Question: I have a simple Spring MVC application that will redirect the user to a new page after certain controller actions. For example:
'''
@Controller
public class ResponseController {
@RequestMapping(value = "/save", method = RequestMethod.POST)
public String saveObj(HttpServletRequest request, @ModelAttribute("someObject") Object obj) {
// logic to validate and save object
return "redirect:/obj/" + id;
}
}
'''
This Spring MVC application is running behind a loadbalancer with several other instances. Each have their own hostname. The loadbalancer is configured with SSL and the instances are not.

What I would like to know is the best practice to override the default redirect behavior. Currently, the application starts with <URL>.
Currently, I have a property that is used to help redirect the user to mysite.com.
'''
loadbalancer.url=https://mysite.com
'''
Then, in the controller, I have the following:
'''
@Value("loadbalancer.url")
String loadbalanerUrl;
@RequestMapping(value = "/save", method = RequestMethod.POST)
public String saveObj(HttpServletRequest request, @ModelAttribute("someObject") Object obj){
// logic to validate and save object
return "redirect:" + loadbalancerUrl + "/obj/" + id;
}
'''
Is there a better way to override this behavior?
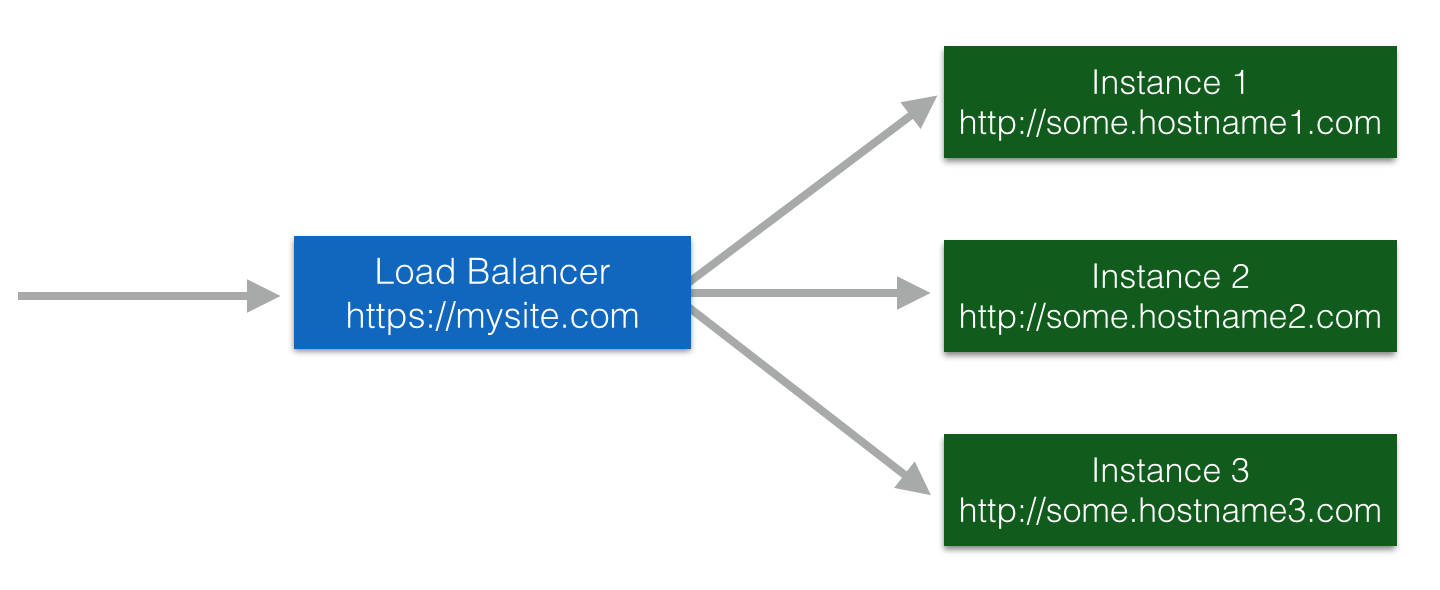
Answer: The redirect behavior can be found in 'org.springframework.web.servlet.view.UrlBasedViewResolver'. You can easily alter this behavior by extending any subclass or the class itself and add it to the application context.
You could for example write a special condition that will prepend the url in a redirect view name. It will eliminate the need to do it manually.
'''
public class CustomUrlBasedViewResolver extends UrlBasedViewResolver {
@Value("${loadbalancer.url}")
private String loadBalancerUrl;
@Override
protected View createView(String viewName, Locale locale) throws Exception {
if (viewName.startsWith(super.REDIRECT_URL_PREFIX)) {
String url = viewName.substring(REDIRECT_URL_PREFIX.length());
String loadBalancedViewName = super.REDIRECT_URL_PREFIX + loadBalancerUrl + url;
return super.createView(loadBalancedViewName, locale);
}
return super.createView(viewName, locale);
}
}
'''